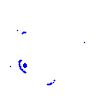
Particle: pion